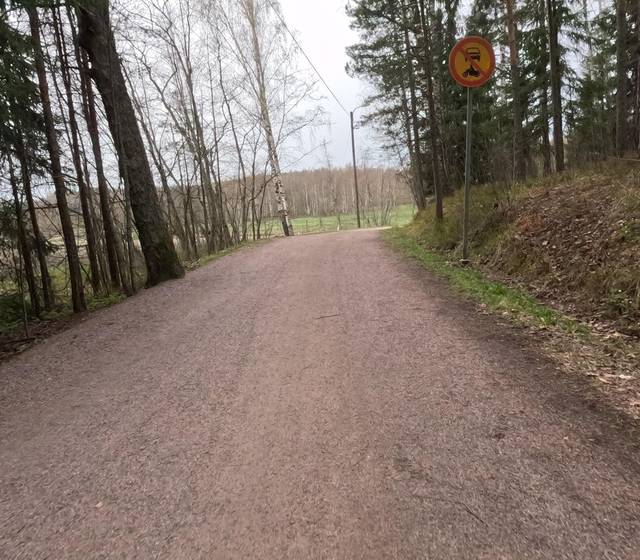
Region: Finland
Coordinates: 60.237, 24.787